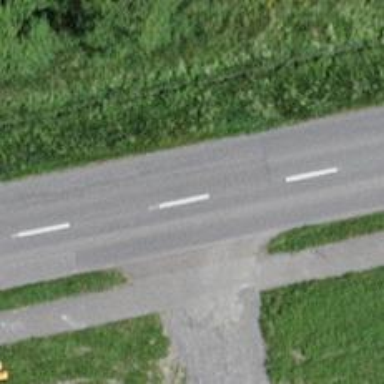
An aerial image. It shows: Secondary road with asphalt surface.